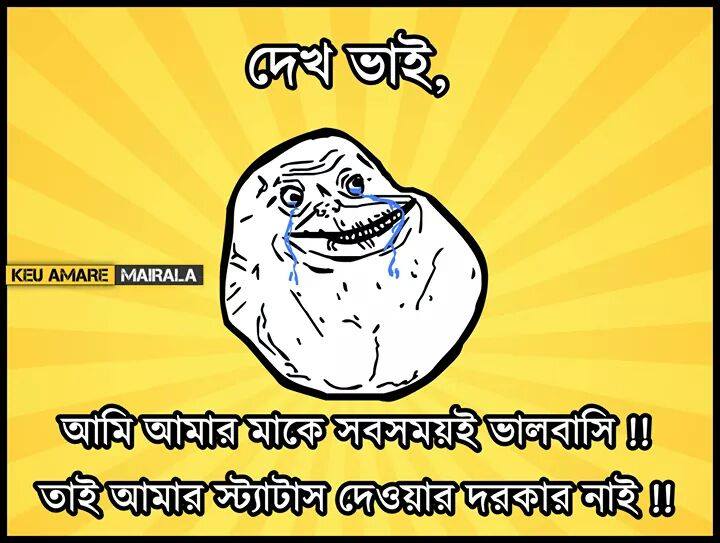
Caption: দেখ ভাই, আমি আমার মাকে সবসময়ই ভালবাসি!! তাই আমার স্ট্যাটাস দেওয়ার দরকার নাই!!
Label: non-hate